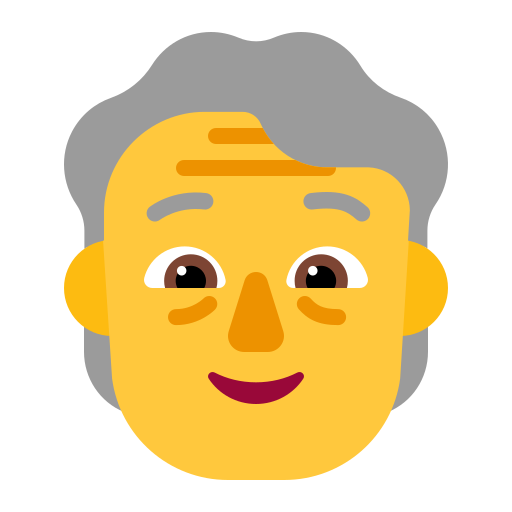
older person flat default